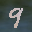
Label: 9